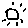
Label: sun